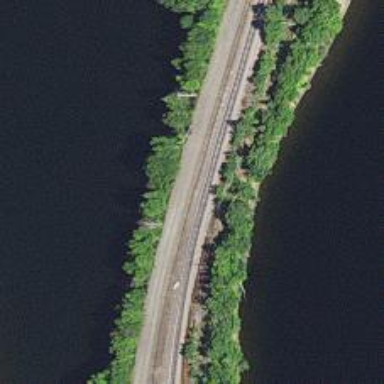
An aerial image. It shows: Railway siding for service.